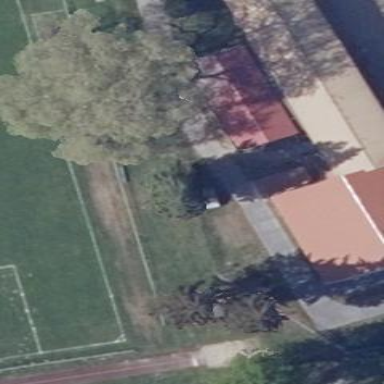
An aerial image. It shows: School building.